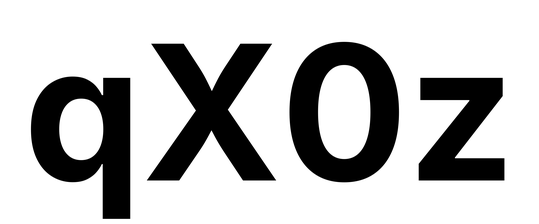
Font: Inter_Bold